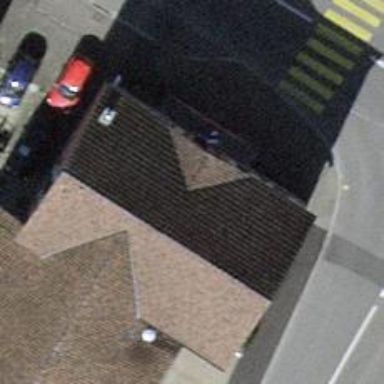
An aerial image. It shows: Restaurant.